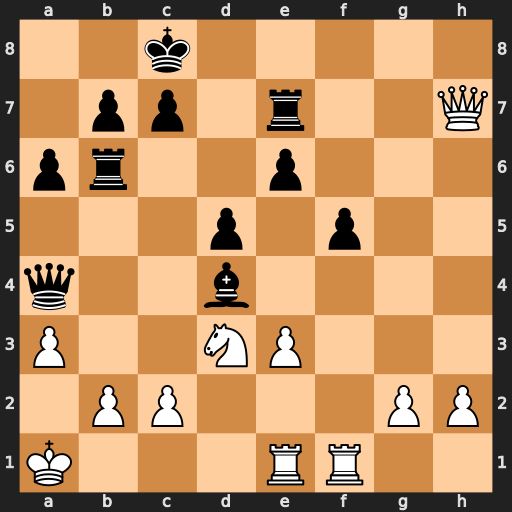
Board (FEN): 2k5/1pp1r2Q/pr2p3/3p1p2/q2b4/P2NP3/1PP3PP/K3RR2
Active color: w
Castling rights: -
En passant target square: -
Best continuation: Qxe7 Bxb2+ Nxb2